Interaction volume radius: 5 \u00c5
Interaction volume height: 10 \u00c5
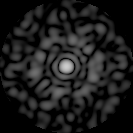
Disorder parameter: 0.8678